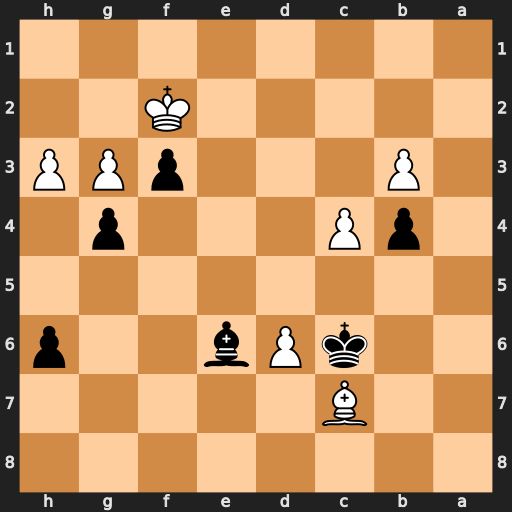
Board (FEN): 8/2B5/2kPb2p/8/1pP3p1/1P3pPP/5K2/8
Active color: b
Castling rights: -
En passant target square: -
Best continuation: gxh3 Kxf3 Bxc4 Kf2 Bxb3